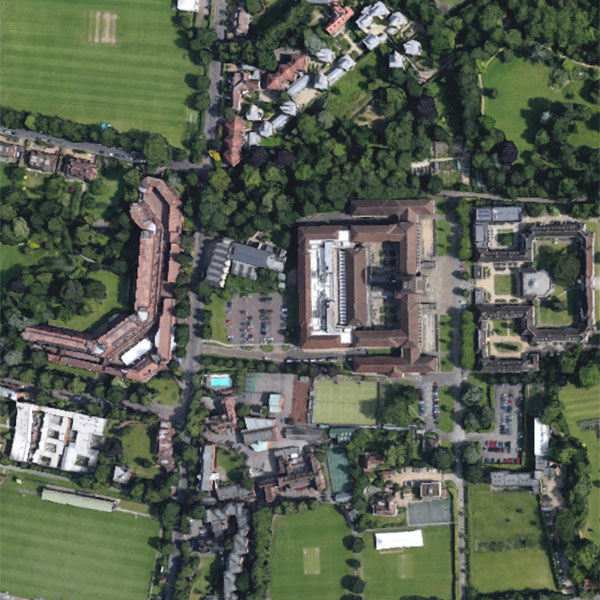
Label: School